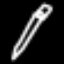
Label: pencil